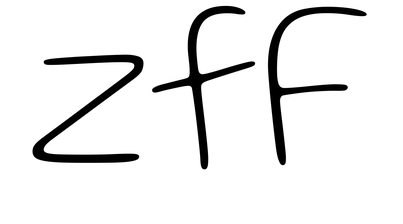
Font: Gluten_Thin